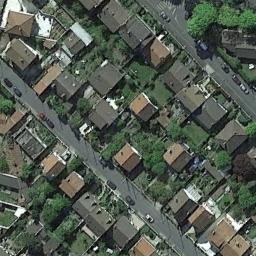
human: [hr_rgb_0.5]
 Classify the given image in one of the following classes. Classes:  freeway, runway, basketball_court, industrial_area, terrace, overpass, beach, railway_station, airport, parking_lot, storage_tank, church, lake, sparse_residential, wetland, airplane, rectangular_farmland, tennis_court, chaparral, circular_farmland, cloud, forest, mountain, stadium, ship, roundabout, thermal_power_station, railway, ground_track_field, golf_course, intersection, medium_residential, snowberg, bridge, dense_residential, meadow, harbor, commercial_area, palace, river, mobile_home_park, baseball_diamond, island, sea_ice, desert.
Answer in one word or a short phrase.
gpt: dense_residential